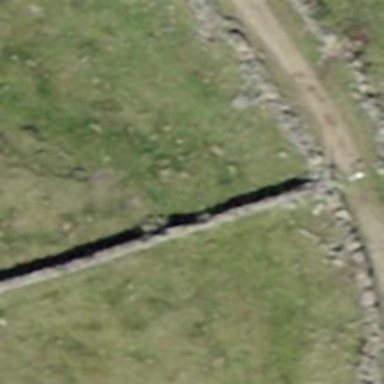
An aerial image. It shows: Wall barrier.